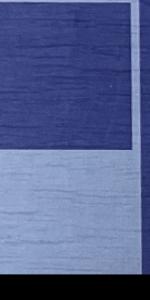
Label: Empty